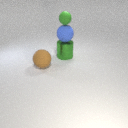
small green rubber sphere above large blue rubber sphere